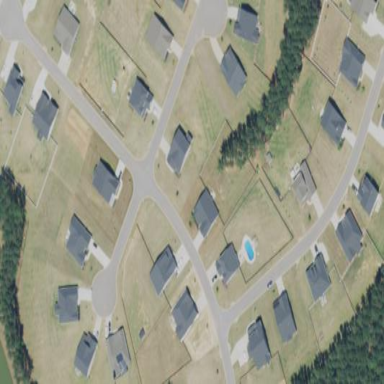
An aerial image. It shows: Residential neighbourhood.